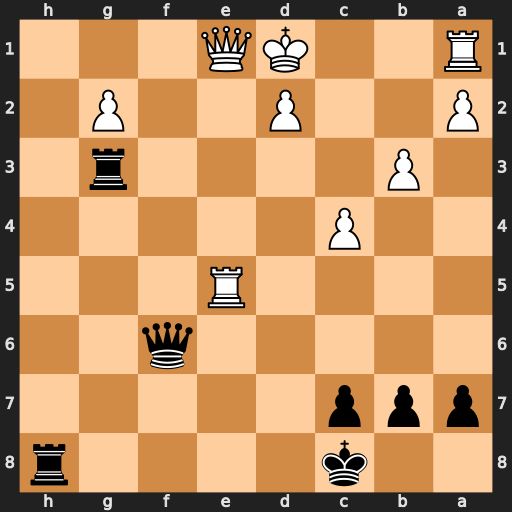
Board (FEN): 2k4r/ppp5/5q2/4R3/2P5/1P4r1/P2P2P1/R2KQ3
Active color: b
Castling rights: -
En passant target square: -
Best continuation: Rg5 Re8+ Kd7 Qe7+ Qxe7 Rxe7+ Kxe7